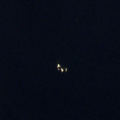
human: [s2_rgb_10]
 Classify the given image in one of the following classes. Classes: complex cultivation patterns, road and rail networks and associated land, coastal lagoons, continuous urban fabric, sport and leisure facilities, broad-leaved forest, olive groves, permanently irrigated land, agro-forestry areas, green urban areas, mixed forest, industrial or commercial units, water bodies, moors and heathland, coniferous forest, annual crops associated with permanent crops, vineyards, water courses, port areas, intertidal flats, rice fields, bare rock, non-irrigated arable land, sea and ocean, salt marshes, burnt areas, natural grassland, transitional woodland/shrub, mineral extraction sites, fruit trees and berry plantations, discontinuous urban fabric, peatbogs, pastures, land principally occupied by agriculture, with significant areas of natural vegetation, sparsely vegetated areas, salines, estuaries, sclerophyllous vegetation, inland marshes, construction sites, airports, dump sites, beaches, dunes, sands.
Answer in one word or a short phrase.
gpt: water bodies